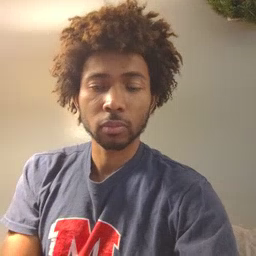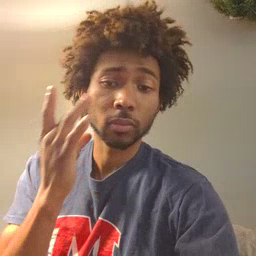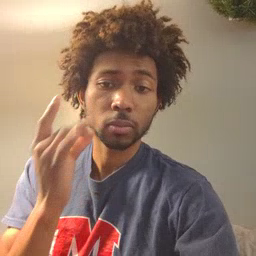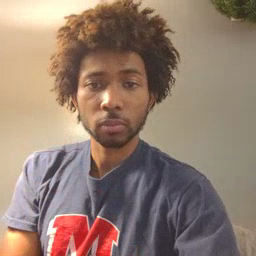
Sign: kitty